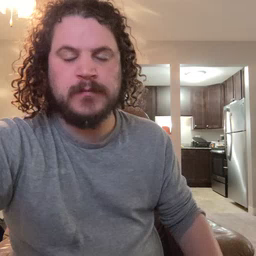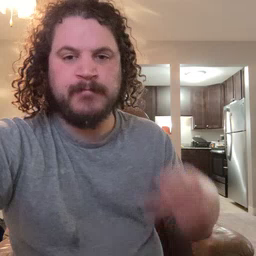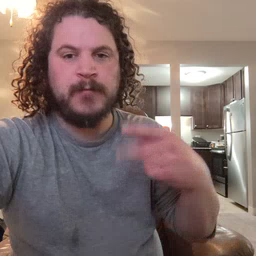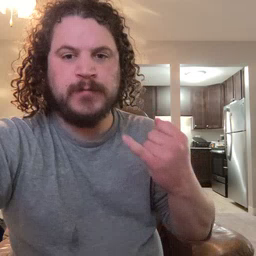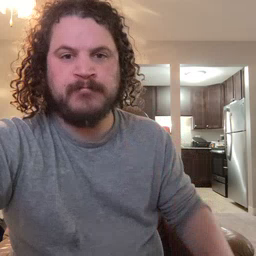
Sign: pajamas